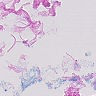
Metastatic tissue present: no